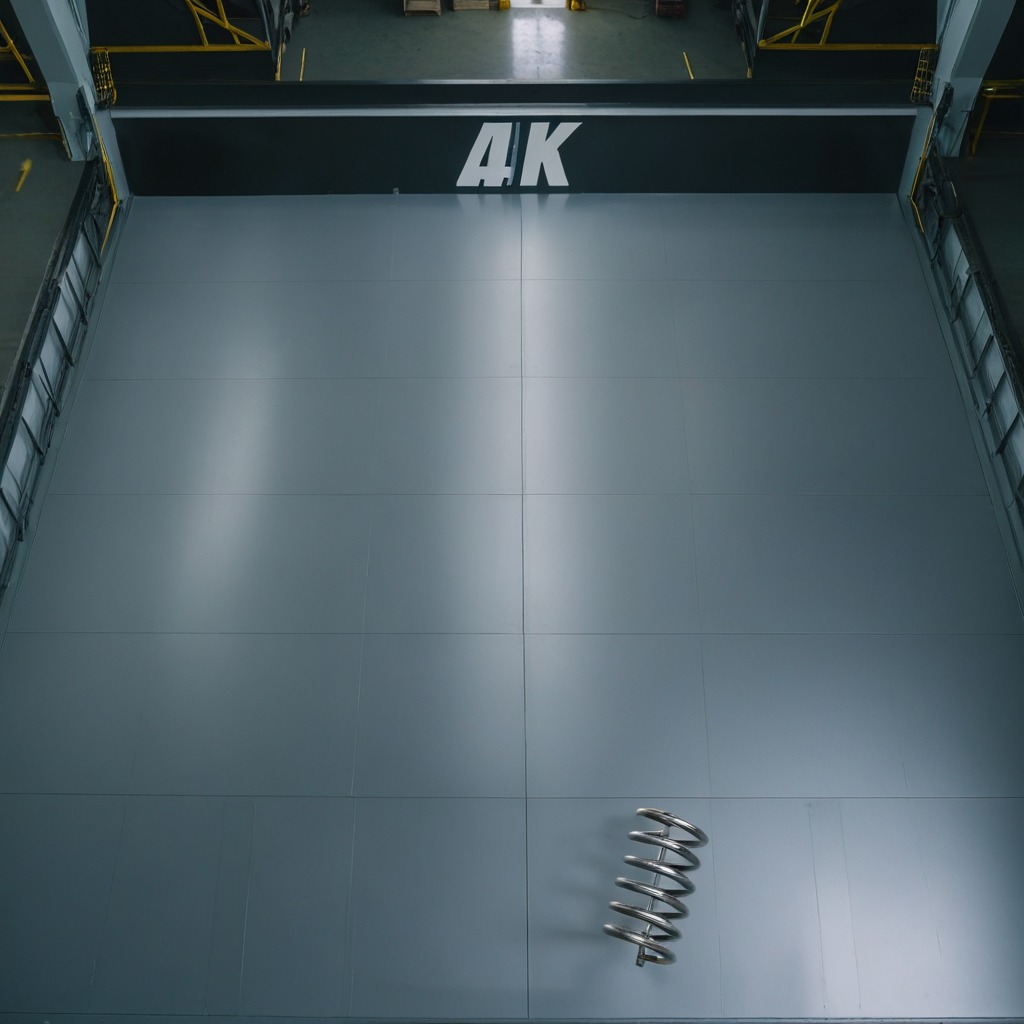
A coiled metal spring lies on the toolbox surface.